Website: macys
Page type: receipt
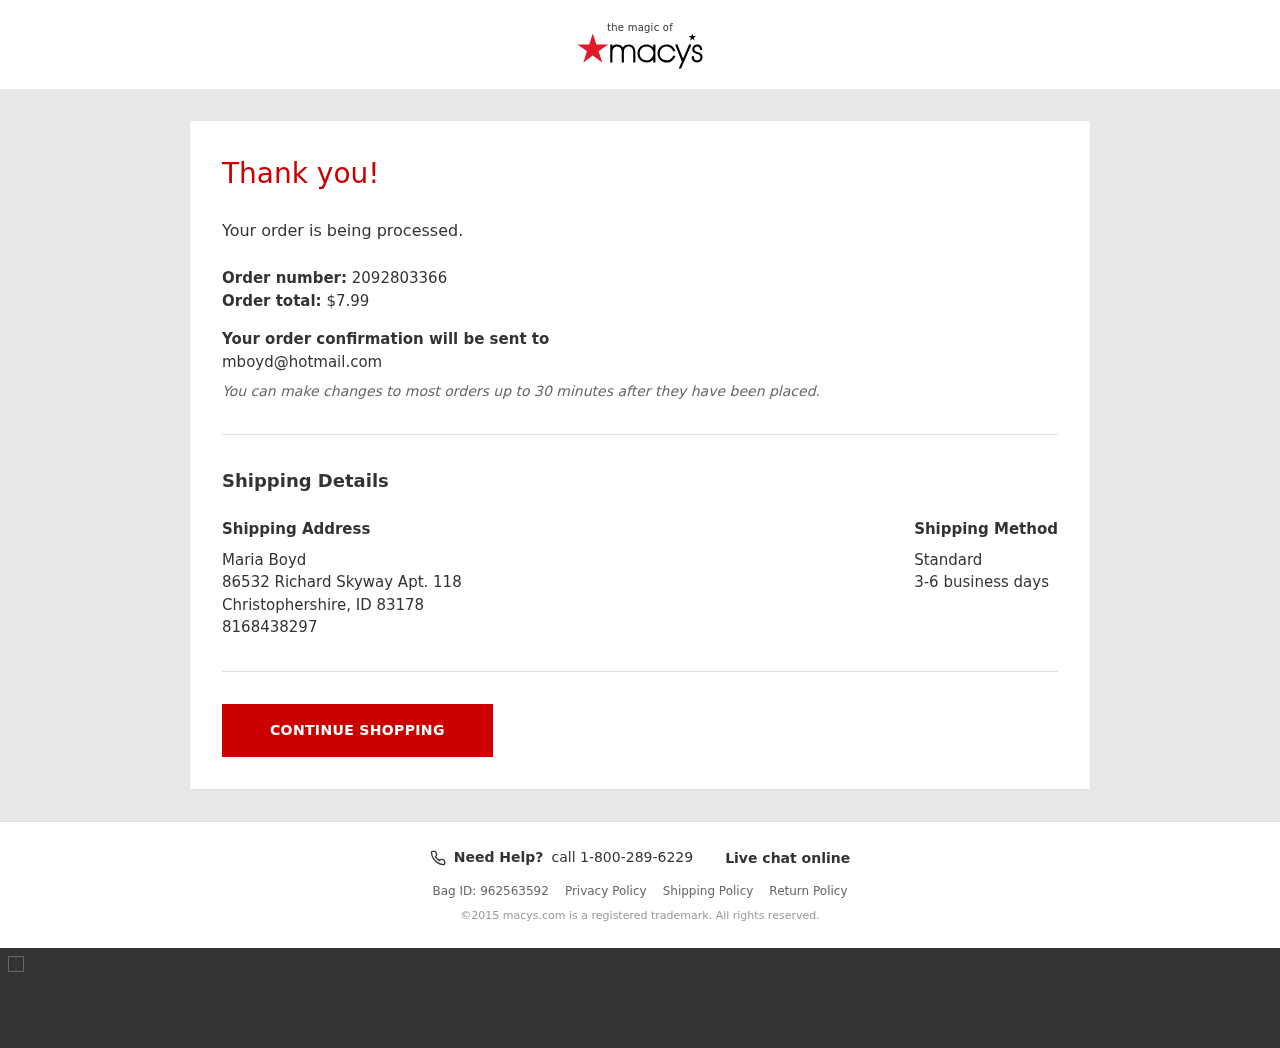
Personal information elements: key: PII_CITY_STATE_ZIP
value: Christophershire, ID 83178
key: PII_EMAIL
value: mboyd@hotmail.com
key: PII_FULLNAME
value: Maria Boyd
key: PII_PHONE
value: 8168438297
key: PII_STREET
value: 86532 Richard Skyway Apt. 118
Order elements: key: ORDER_ID
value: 2092803366
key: ORDER_TOTAL
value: $7.99